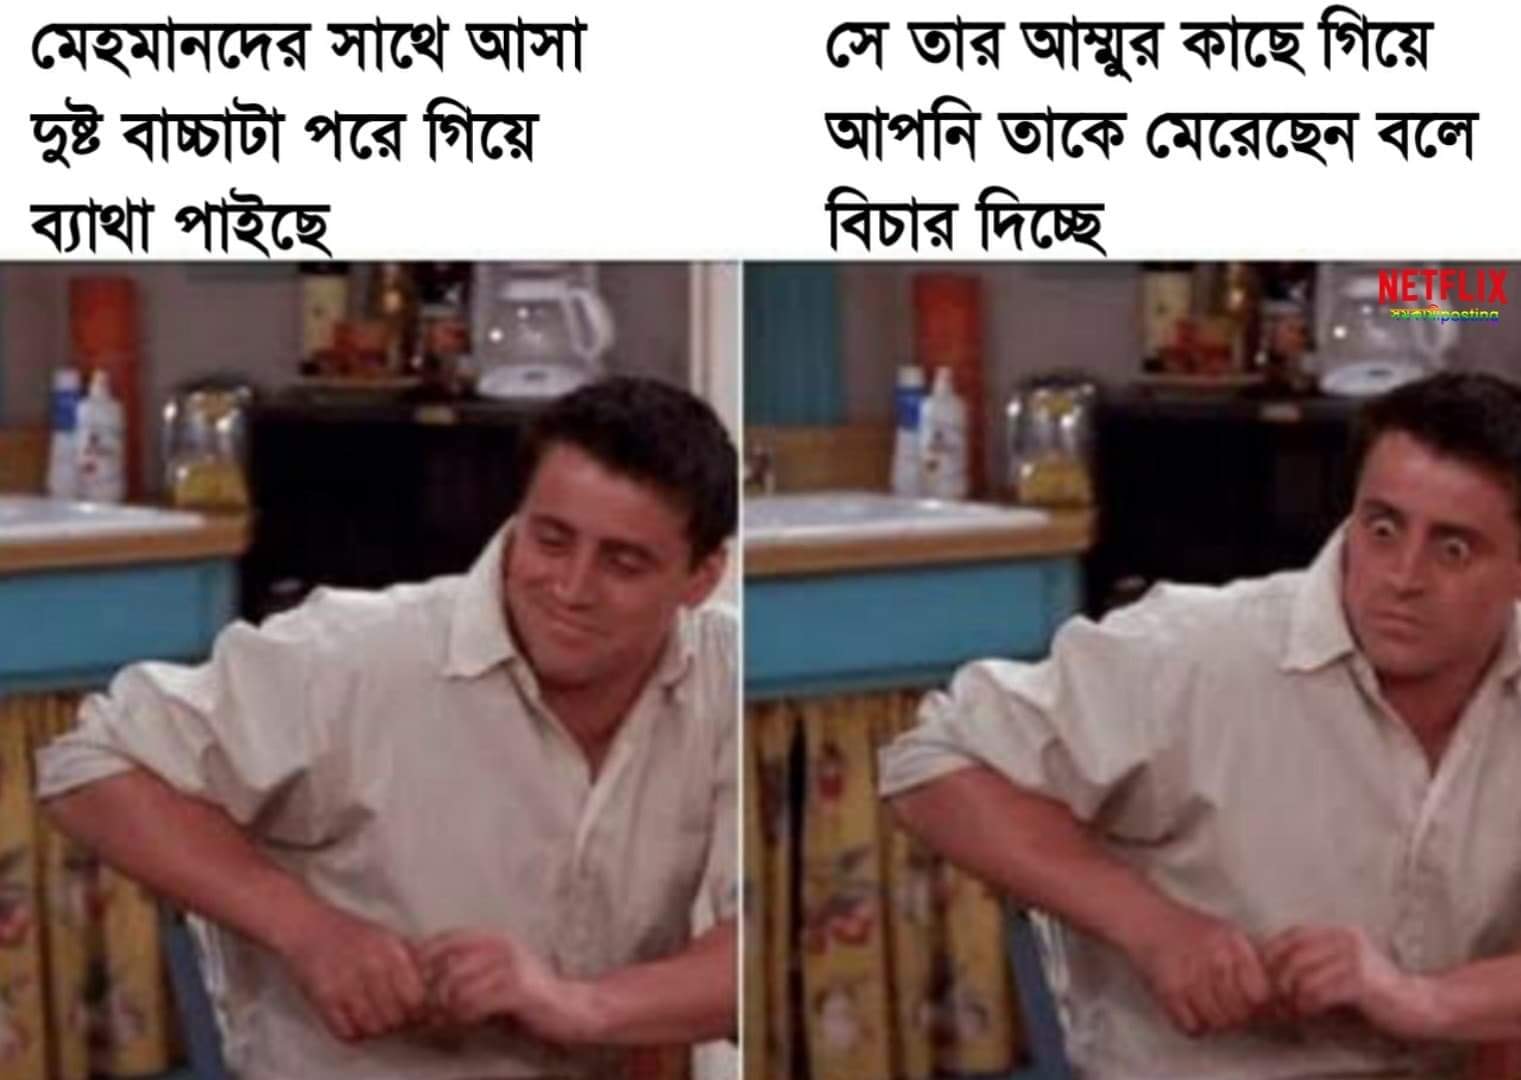
Caption: মেহমানদের সাথে আসা দুষ্ট বাচ্চাটা পরে গিয়ে ব্যাথা পাইছে     সে তার আম্মুর কাছে গিয়ে আপনি তাকে মেরেছেন বলে বিচার দিচ্ছে
Label: non-hate